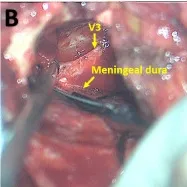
Microsurgical subtemporal-interdural approach for exposure of middle fossa tumor and synchronous microsurgical and endoscopic resection of middle fossa tumor. (B) Detachment the periosteal dura from the meningeal dura of the temporal base for the exposure of Meckel cave.
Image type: endoscopy (airway_endoscopy)